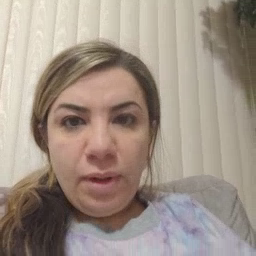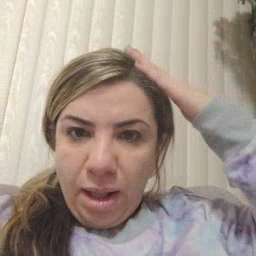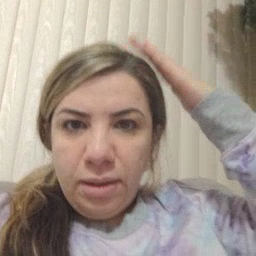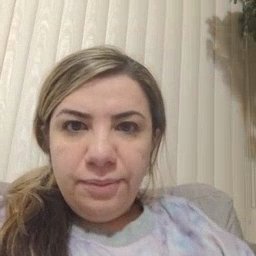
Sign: hat